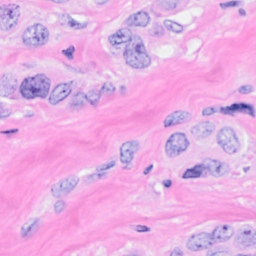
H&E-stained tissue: Breast